Question: I'm hosting an appengine app and have found that the biggest part of my costs is my CPU usage so I'm trying to reduce that. I'm trying to find where I can make the biggest gains from optimization, however, the dashboard on my app lists a bunch of URL's and their associated CPU usage. How come this doesn't add to 100%?

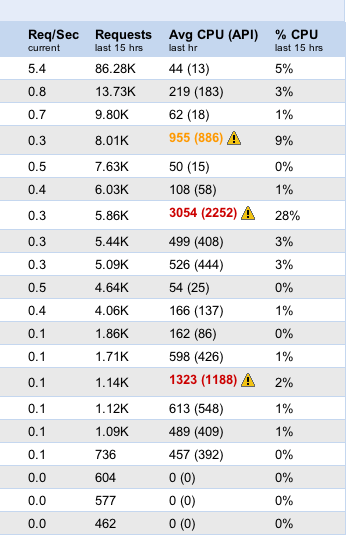
Answer: That part of the admin console only shows a summary of the URLs that have received the most requests, and their corresponding CPU consumption, over the past 24 hours. It's not intended to represent a complete picture of all your app's URLs - which could be numerous.